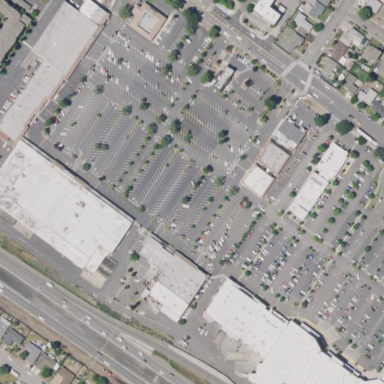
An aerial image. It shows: Retail area.